Brain MRI, t1w sequence, axial 2D slice.
Patient: age 33, sex F, weight 78 kg, height 1.78 m
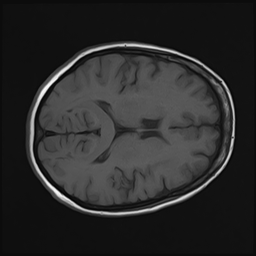